Question: I have Visual studio 2013, resharper 8.2 and the productivity tools power pack.

My visual studio has 3 combos at the top of the code editor instead of the normal 2.
The combos are:
project, class and members.
I want to get back to normal:
classes and members.
Any idea which of the following is causing it, and how ti disable this specific features?
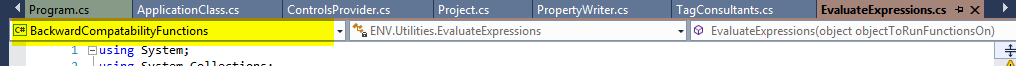
Answer: I don't think as things currently stand that you can disable it, but its name is apparently "Context Switcher".
According to this MSDN blog, it would appear to be a new feature intended to help you manage shared files in Universal Apps. I agree that it's confusing, and I'm not a big fan.
A thorough search of the VS options for anything related to "Navigation Bar", "Context Switcher", or "Universal Apps" comes up empty and there don't seem to be any extensions offering this capability either. As far as I know these would be the main avenues for configuration, so my conclusion is that we are stuck with it until the next VS update or until someone gets around to making an extension that can disable it.
If you prefer, you can disable the navigation bar entirely in "Tools > Options > Text Editor > All Languages > Navigation Bar" (or you can disable the bar on a language by language basis.)
Update: As of Visual Studio 2013 Update 3, you can drag and adjust the relative sizing of the 3 drop down lists in the navigation bar.
From a little local testing it looks like the sizing you set is shared between all files and solutions and it persists after closing and reopening visual studio.
I shrank the context switcher down to just the visible text, and it feels more well proportioned and closer to the classic Class and Member drop down layout.
The answer comes from <URL> Stack Overflow page